Field crop: maize
Growth stage: 2
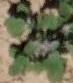
Species: chenopodium